Question: Ternary diagram

That's an example of the code.
'''
library ('rysgran')
data (camargo2001)
class.percent (camargo2001, mode="total")
percent <- class.percent(camargo2001, mode="total")
x<-percent[2:4]
rysgran.ternary(x, method = "pejrup", lang = "e", main="",
show.labels=FALSE, label.points=TRUE, axis.labels = NULL, show.names = TRUE,
cex.labels= 1, cex.points=0.9, show.legend=FALSE,
cex.axis=1, cex.names = 0.8, col.names = "blue", col = "blue",
col.labels= "black", col.axis= "black", col.lines= "black",
pch = 16, lty.grid = 10, pos=3)
'''
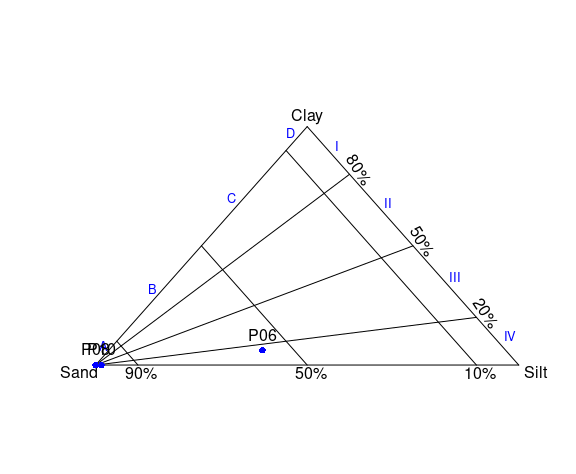
Answer: This will be difficult because the points are so clustered in the lower left corner. Also helper functions such as 'thigamaphobe.labels' in 'plotrix' (and the other functions mentioned on the manual page for the function) need to know the coordinates of the point, but 'rysgran.ternary' does not return that information. Some of the other ternary plot functions do or provide a function to convert the 3d coordinates to 2d plot coordinates.
Given that, you may be able to get by with some of the following approaches:
1. If you are plotting to a print device, make the plot bigger so that the overlaps are not as severe. When I recreate your plot and drag the window larger, many of the overlaps disappear.
2. Change cex.labels= to something smaller, e.g. .8. That will make the labels smaller.
3. Reposition the labels with pos=c(3, 2, 1, 1, 3, 3, 3, 3, 3, 3, 1, 3, 3, 3). That tells R where to plot the label relative to the point, 1-below, 2-left, 3-above, 4-right. Currently you are plotting all labels using 3, above the point.
4. More work, but more control. Do not plot the labels automatically. Generate the plot and then use pt <- locator() and click on the points on the graph to get their plot coordinates. Use this information with points() to plot the labels exactly where you want them. Save the coordinates so whenever you regenerate the plot, you have the coordinates already computed.